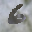
Label: 6